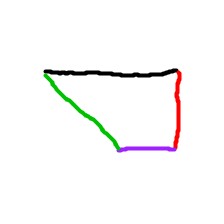
Shape: trapezoid